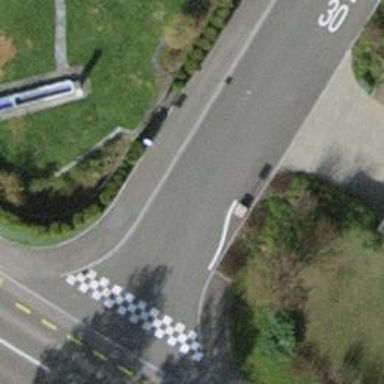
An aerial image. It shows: Traffic calming feature called choker.